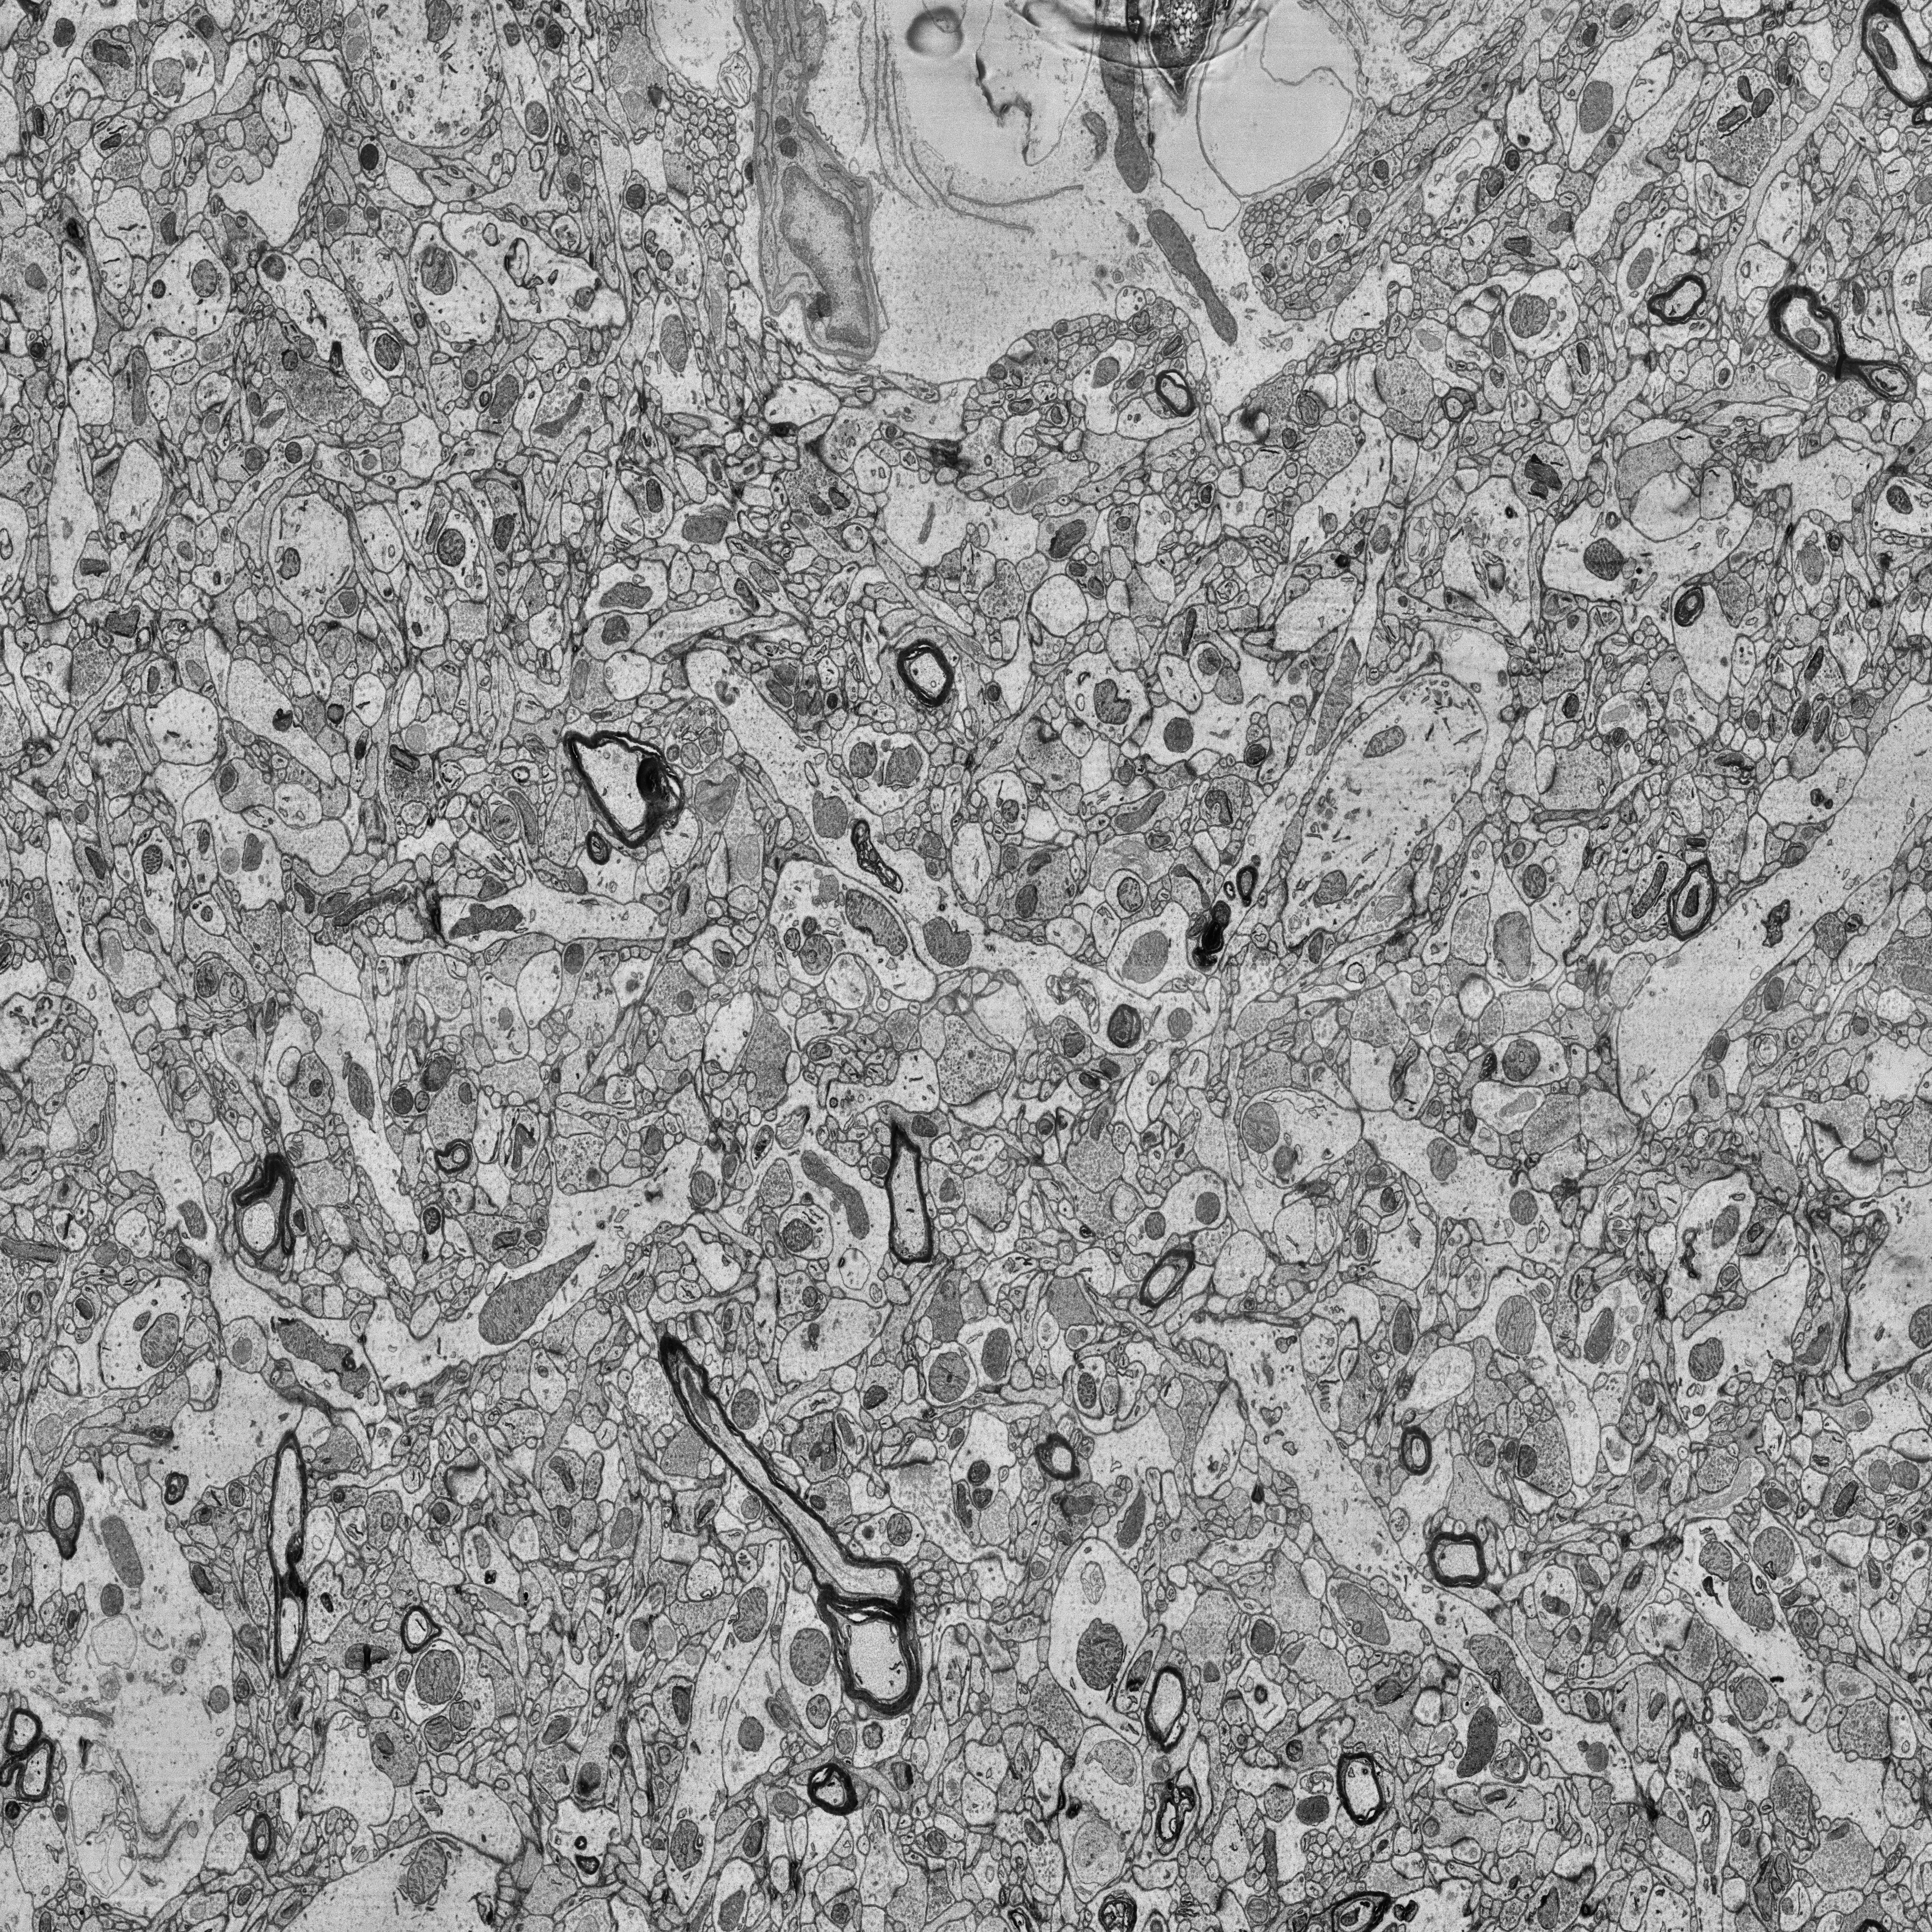
Electron microscopy slice of human cortex tissue
Slice depth (z): 13
Mitochondria instances in slice: 493